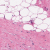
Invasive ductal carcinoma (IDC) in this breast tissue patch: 0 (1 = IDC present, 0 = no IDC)